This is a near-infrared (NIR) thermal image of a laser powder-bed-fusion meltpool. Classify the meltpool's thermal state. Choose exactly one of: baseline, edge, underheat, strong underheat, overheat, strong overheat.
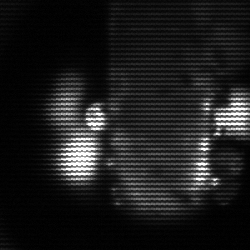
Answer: strong underheat